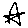
Label: star